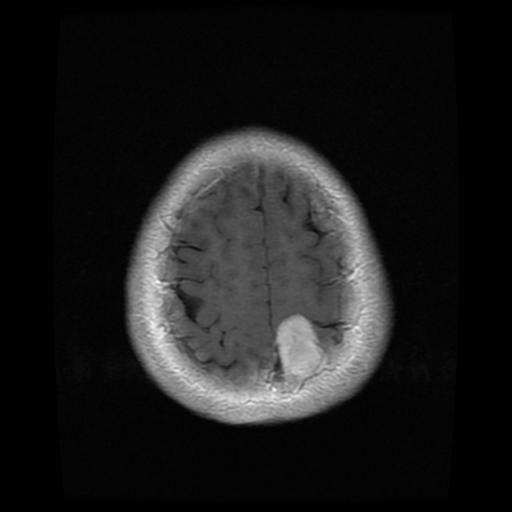
Label: meningioma